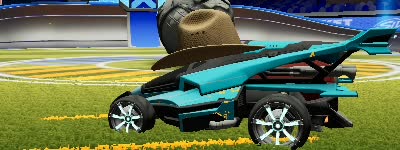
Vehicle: aftershock